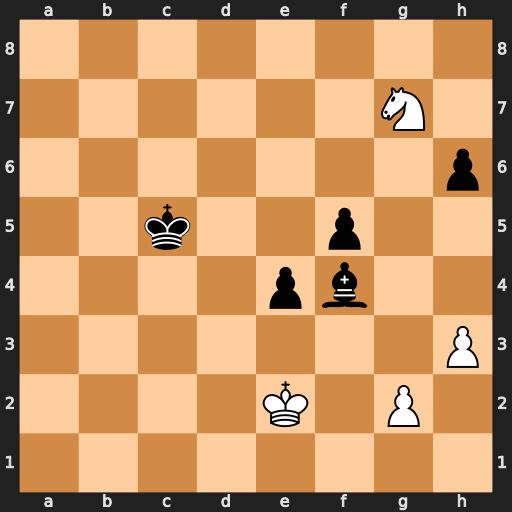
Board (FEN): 8/6N1/7p/2k2p2/4pb2/7P/4K1P1/8
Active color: w
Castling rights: -
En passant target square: -
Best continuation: Ne6+ Kb6 Nxf4